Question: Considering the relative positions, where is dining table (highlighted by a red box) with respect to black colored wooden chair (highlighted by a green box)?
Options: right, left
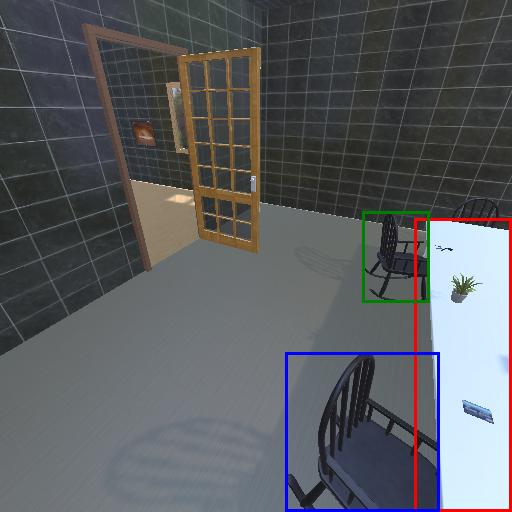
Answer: right